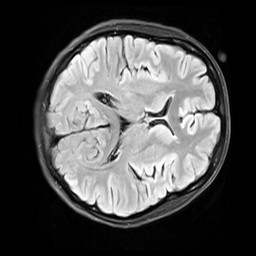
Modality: FLAIR
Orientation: axial
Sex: female
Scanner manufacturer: siemens
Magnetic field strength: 3 T
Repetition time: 10 s
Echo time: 0.09 s